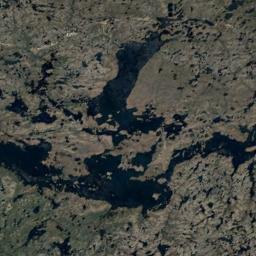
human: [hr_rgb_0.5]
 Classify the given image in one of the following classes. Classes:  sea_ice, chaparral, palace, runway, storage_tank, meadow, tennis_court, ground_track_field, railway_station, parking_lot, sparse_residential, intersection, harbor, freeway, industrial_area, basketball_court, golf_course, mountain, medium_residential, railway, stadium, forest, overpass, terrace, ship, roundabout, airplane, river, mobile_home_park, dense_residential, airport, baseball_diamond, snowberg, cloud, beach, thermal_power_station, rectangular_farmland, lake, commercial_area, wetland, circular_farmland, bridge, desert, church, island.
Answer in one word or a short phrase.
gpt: wetland